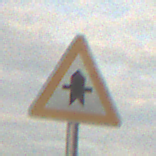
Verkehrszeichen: Vorfahrt
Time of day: SunriseSunset
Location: Outdoor (RoadRail)
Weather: PartlyCloudy
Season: NotSpecified
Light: Natural